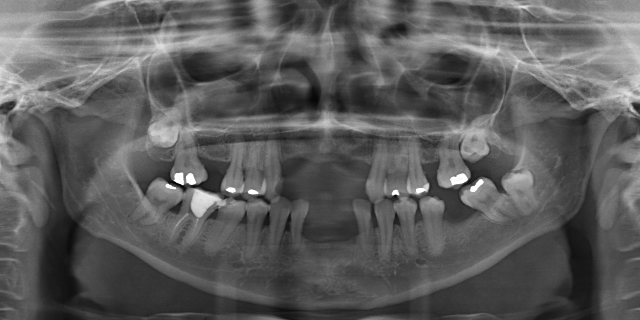
adult